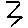
Label: zigzag